Question: I have 4 image buttons which should be aligned like this:

As you can see they overlap, so I can't use a simple table layout, because of "collapsing" table rows. My attempt was to use transparent images among those image buttons while I used nested and overlapping LinearLayouts to align them. With this attempt I don't have to worry about density related calculations. This seemed to work in the first place, but unfortunately one of the invisible buttons overlays the real image buttons, so I can't click at least one image button anymore, because it's like clicking the invisible button, overlaying the real image button.
Another difficulty is that I can't use density related alignments within the xml file. The reason is that these image buttons are scaled in a different way than other scaled images. This is because these image buttons should always be as big as a thumbnail despite of a phone or a tablet. So the usual alignment with margin is not applicable here.
I think the only way to achieve this is to calculate it programmatically. Or any other ideas?
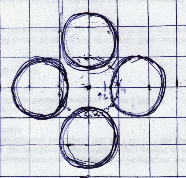
Answer: Now I have a solution due to Golem's tip although it doesn't work with just one centered invisible item. I had to place invisible buttons left of "up", right of "up", left of "down" and in the center where one button has 100x100dp, the invisible side buttons have 80x80dp and the invisible center button has 60x60dp. If you know any better, let me know.
'''
<RelativeLayout
android:id="@+id/controller_container"
android:layout_width="wrap_content"
android:layout_height="wrap_content"
android:layout_gravity="bottom|left" >
<ImageButton
android:id="@+id/button_invisible_top_left"
android:layout_width="wrap_content"
android:layout_height="wrap_content"
android:background="@drawable/button_control_invisible_side"
android:contentDescription="@string/button_invisible" />
<ImageButton
android:id="@+id/button_up"
android:layout_width="wrap_content"
android:layout_height="wrap_content"
android:layout_toRightOf="@id/button_invisible_top_left"
android:background="@drawable/button_control"
android:contentDescription="@string/button_up" />
<ImageButton
android:id="@+id/button_invisible_top_right"
android:layout_width="wrap_content"
android:layout_height="wrap_content"
android:layout_toRightOf="@id/button_up"
android:background="@drawable/button_control_invisible_side"
android:contentDescription="@string/button_invisible" />
<ImageButton
android:id="@+id/button_left"
android:layout_width="wrap_content"
android:layout_height="wrap_content"
android:layout_below="@id/button_invisible_top_left"
android:background="@drawable/button_control"
android:contentDescription="@string/button_left" />
<ImageButton
android:id="@+id/button_invisible_center"
android:layout_width="wrap_content"
android:layout_height="wrap_content"
android:layout_toRightOf="@id/button_left"
android:layout_below="@id/button_up"
android:background="@drawable/button_control_invisible_center"
android:contentDescription="@string/button_invisible" />
<ImageButton
android:id="@+id/button_right"
android:layout_width="wrap_content"
android:layout_height="wrap_content"
android:layout_toRightOf="@id/button_invisible_center"
android:layout_below="@id/button_invisible_top_right"
android:background="@drawable/button_control"
android:contentDescription="@string/button_up" />
<ImageButton
android:id="@+id/button_invisible_bottom_left"
android:layout_width="wrap_content"
android:layout_height="wrap_content"
android:layout_below="@id/button_left"
android:background="@drawable/button_control_invisible_side"
android:contentDescription="@string/button_invisible" />
<ImageButton
android:id="@+id/button_down"
android:layout_width="wrap_content"
android:layout_height="wrap_content"
android:layout_toRightOf="@id/button_invisible_bottom_left"
android:layout_below="@id/button_invisible_center"
android:layout_alignBottom="@id/button_invisible_bottom_left"
android:background="@drawable/button_control"
android:contentDescription="@string/button_down" />
</RelativeLayout>
'''